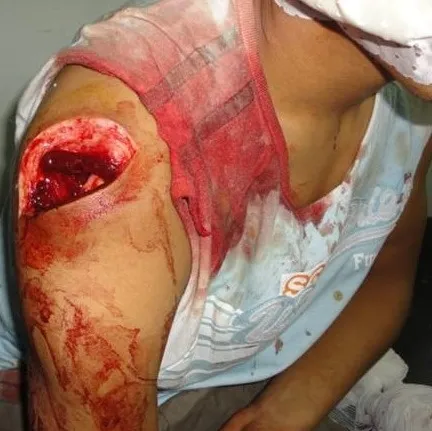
Clinical examination.
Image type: medical_photograph (other_medical_photograph)